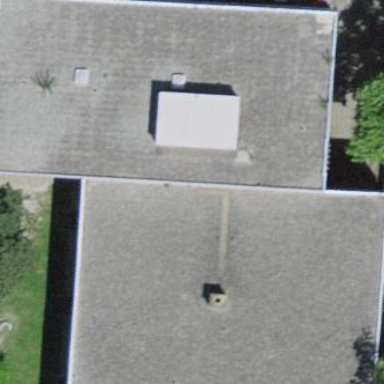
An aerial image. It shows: School building.